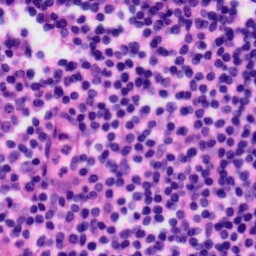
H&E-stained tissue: Tonsil